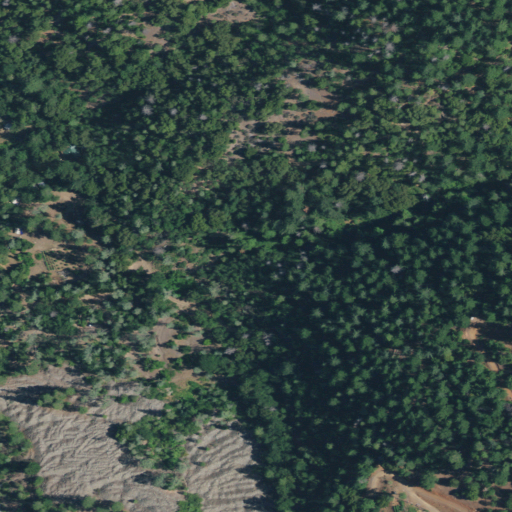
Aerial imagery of valley in California named Henry Bell Gulch containing evergreen forest, shrub, and mixed forest